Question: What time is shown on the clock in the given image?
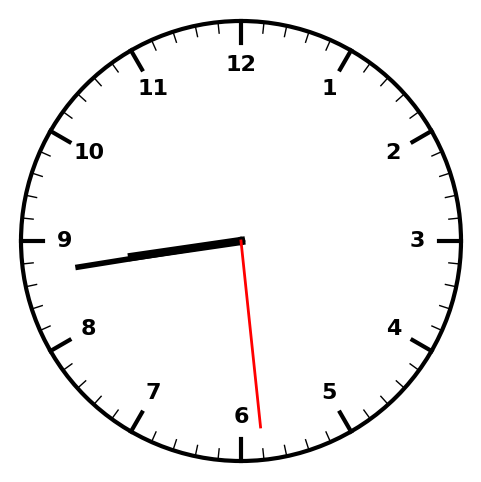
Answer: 08:43:29